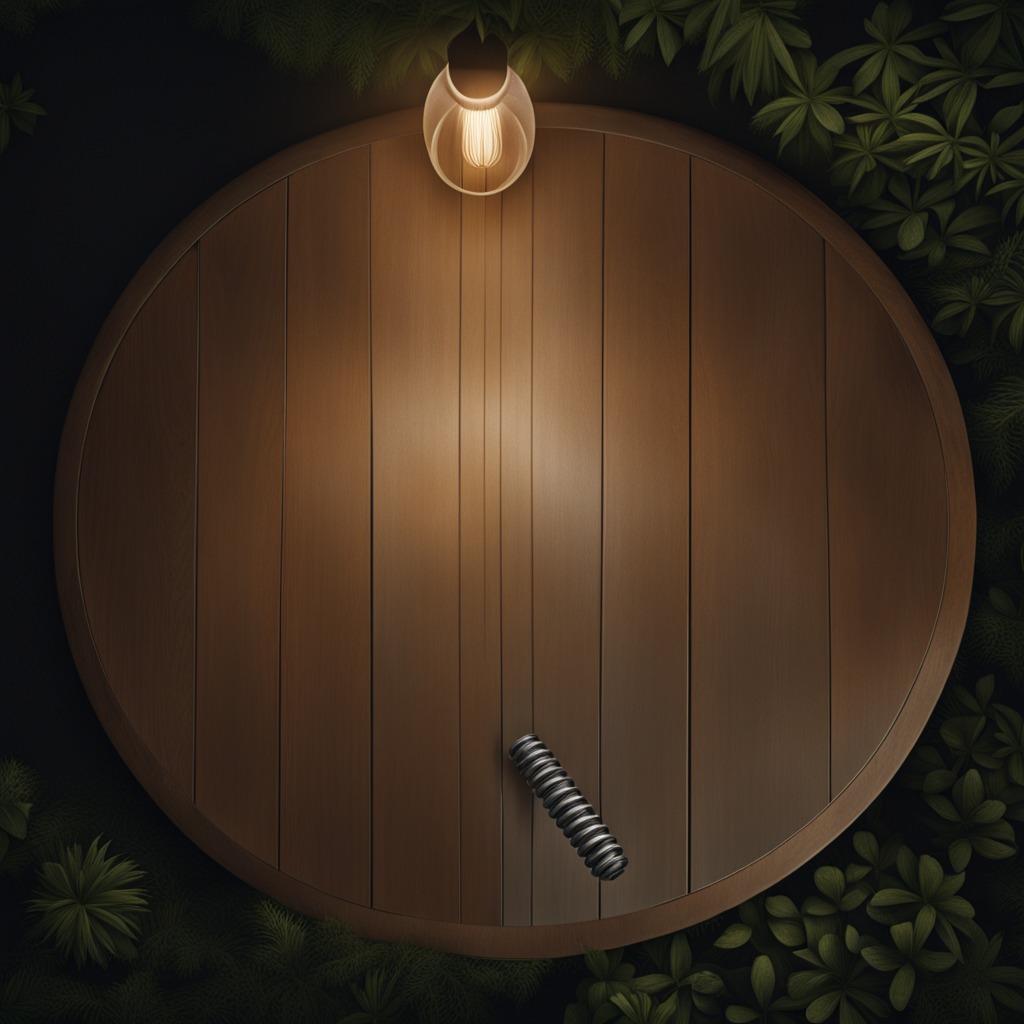
A coiled metal spring is lying on a wooden table inside a jungle field workshop tent at night.